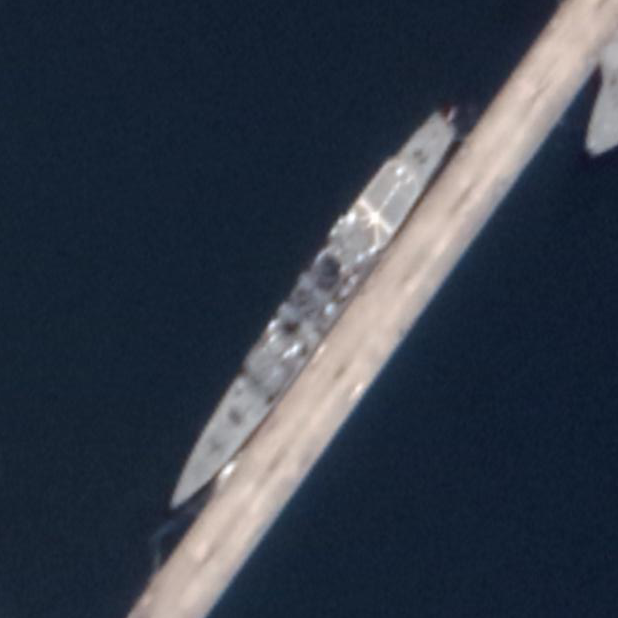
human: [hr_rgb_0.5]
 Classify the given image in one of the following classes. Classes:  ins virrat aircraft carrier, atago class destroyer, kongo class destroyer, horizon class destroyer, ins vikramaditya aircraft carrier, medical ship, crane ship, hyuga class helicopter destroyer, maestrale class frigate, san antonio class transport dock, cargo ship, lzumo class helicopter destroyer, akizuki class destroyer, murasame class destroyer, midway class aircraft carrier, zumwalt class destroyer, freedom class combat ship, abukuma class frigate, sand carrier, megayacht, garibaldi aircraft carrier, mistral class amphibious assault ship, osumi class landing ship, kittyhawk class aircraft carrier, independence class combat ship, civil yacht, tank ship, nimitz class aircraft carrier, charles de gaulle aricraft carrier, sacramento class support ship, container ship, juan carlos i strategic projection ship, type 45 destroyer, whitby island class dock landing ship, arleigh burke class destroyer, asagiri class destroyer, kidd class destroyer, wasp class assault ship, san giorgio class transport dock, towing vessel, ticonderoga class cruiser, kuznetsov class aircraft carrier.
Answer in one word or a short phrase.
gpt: Abukuma class frigate